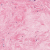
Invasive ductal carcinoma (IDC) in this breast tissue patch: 0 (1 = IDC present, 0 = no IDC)